Question: I am writing an appointment book type thing, and i have a table for just possible times, so my first query is to list all of the times, then my 2nd table is scheduled appointments, which lists inside the table the appointment if its time and date match the time and date pulled from the first query.
What i cannot figure out is if 2 entries on the 2nd query match the criteria to display both results at the same time.
Heres my setup:
'''
$query = mysql_query("SELECT * FROM times", $db);
while ($row = mysql_fetch_array($query)){
$time = $row[time];
$query2 = mysql_query("SELECT * FROM appts WHERE time = '$time' AND date = '$date' ", $db);
$apt = mysql_fetch_array($query2);
$aptid = $apt[id];
echo "<tr><td>";
echo date('h:i A', strtotime($row[time]));
echo "</td><td>$apt[name]</td></td><td>$apt[phone]</td><td>$apt[phone2]</td><td>$apt[src]</td><td>$apt[coach]</td><td>$apt[comments]</td><td>";
if($aptid != ''){
echo "<a href='index.php?date=$date&apptid=$aptid&action=delete'>Delete</a> &nbsp; <a href='index.php?date=$date&apptid=$aptid&action=x'>X</a> &nbsp; <a href='index.php?date=$date&apptid=$aptid&action=ns'>NS</a>";
}
echo "</td></tr>";
}
'''
E.G.: 2 appointments set for 9am, its only displaying the first one. <URL>

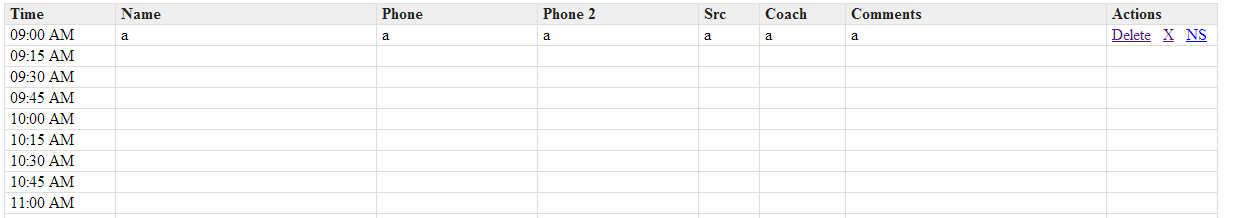
Answer: Modify it to
'''
$query = mysql_query("SELECT * FROM times", $db);
while ($row = mysql_fetch_array($query)){
$time = $row[time];
$query2 = mysql_query("SELECT * FROM appts WHERE time = '$time' AND date = '$date' ", $db);
while($apt = mysql_fetch_array($query2))
{
$aptid = $apt[id];
echo "<tr><td>";
echo date('h:i A', strtotime($row[time]));
echo "</td><td>$apt[name]</td></td><td>$apt[phone]</td><td>$apt[phone2]</td><td>$apt[src]</td><td>$apt[coach]</td><td>$apt[comments]</td><td>";
if($aptid != ''){
echo "<a href='index.php?date=$date&apptid=$aptid&action=delete'>Delete</a> &nbsp; <a href='index.php?date=$date&apptid=$aptid&action=x'>X</a> &nbsp; <a href='index.php?date=$date&apptid=$aptid&action=ns'>NS</a>";
}
echo "</td></tr>";
}
}
'''
You have to run another nested loop inside.